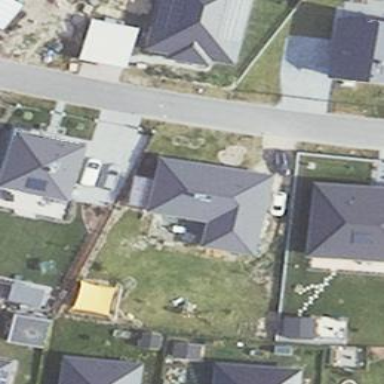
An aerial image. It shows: Simple house.